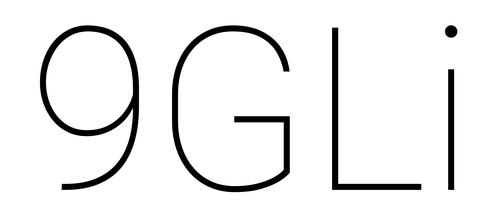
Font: Roboto_Thin